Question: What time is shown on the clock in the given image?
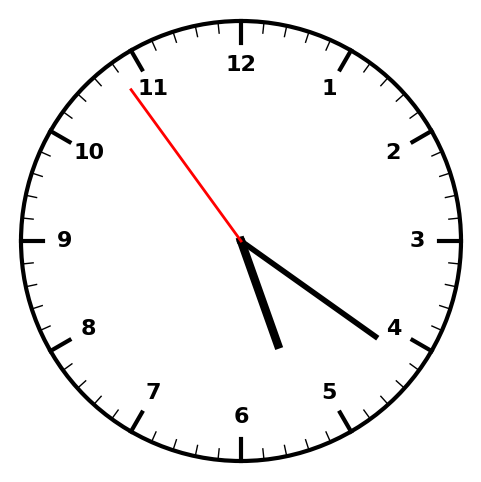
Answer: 05:20:54